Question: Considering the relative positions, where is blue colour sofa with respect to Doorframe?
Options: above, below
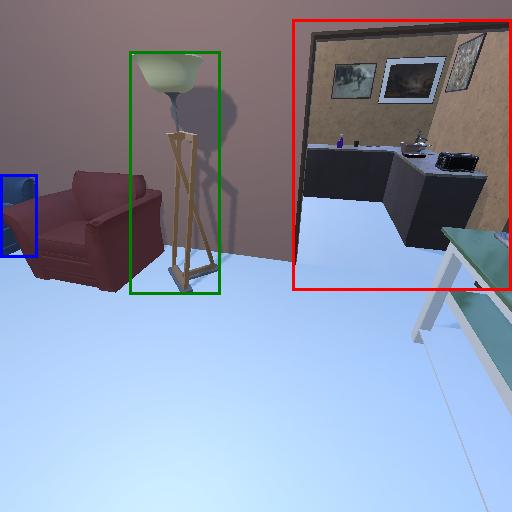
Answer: above